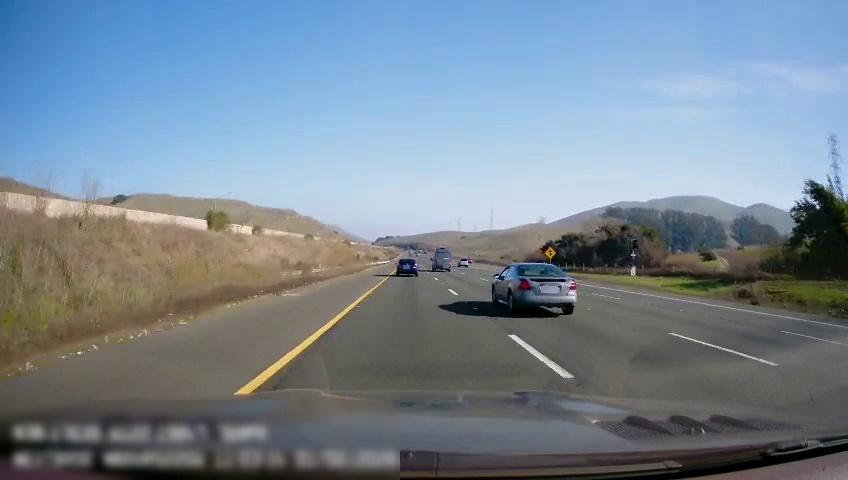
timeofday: Day
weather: Sunny
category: Drivable Space
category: Vehicles | Car
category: Vehicles | Car
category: Vehicles | Van
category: Vehicles | Car
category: Lanes | Alternate Lane
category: Lanes | Alternate Lane
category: Lanes | Alternate Lane
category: Lanes | Current Lane
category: Lanes | Alternate Lane
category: Traffic | Signs